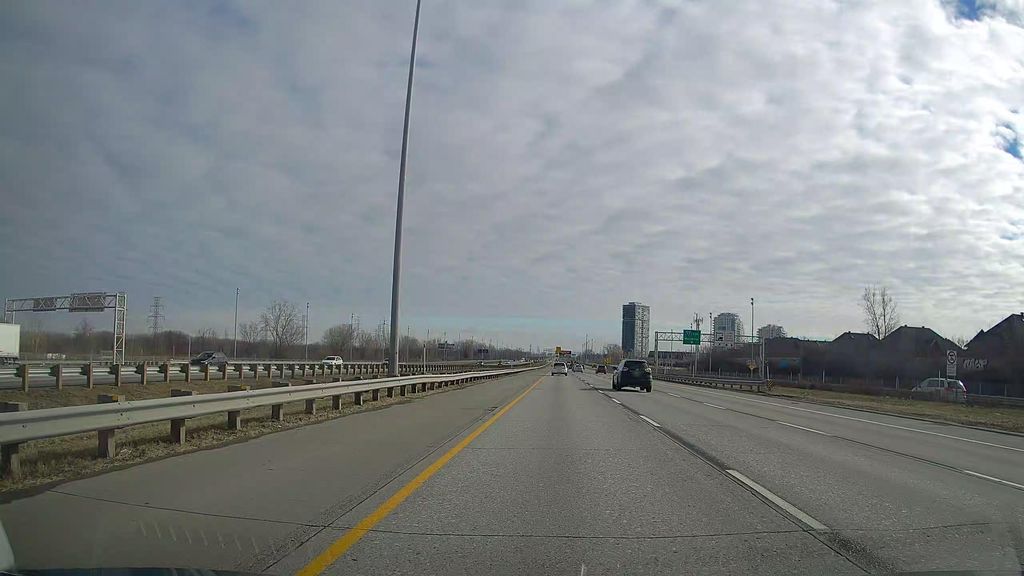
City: montreal